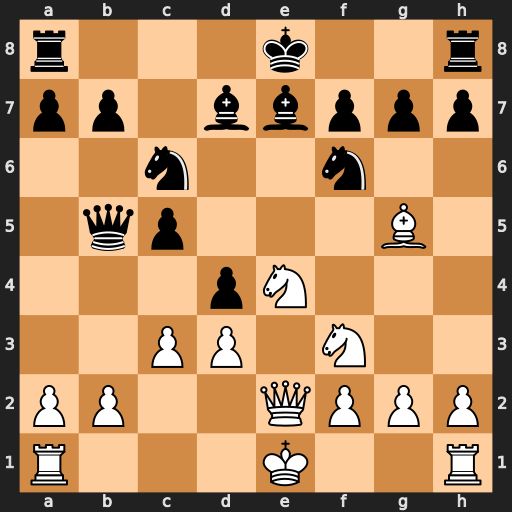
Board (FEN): r3k2r/pp1bbppp/2n2n2/1qp3B1/3pN3/2PP1N2/PP2QPPP/R3K2R
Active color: w
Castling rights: KQkq
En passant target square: -
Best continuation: Nd6+ Kf8 Nxb5